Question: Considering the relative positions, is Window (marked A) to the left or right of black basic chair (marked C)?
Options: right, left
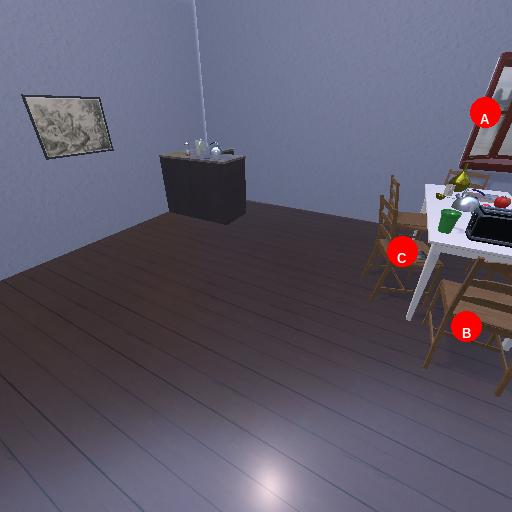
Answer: right